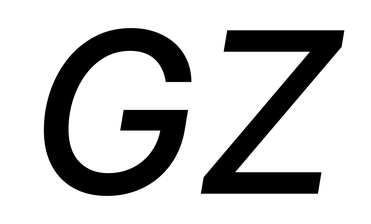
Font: Inter-Italic_Medium_Italic